Aerial crown-view tile of a tropical tree (Barro Colorado Island, Panama), acquired 20250715:
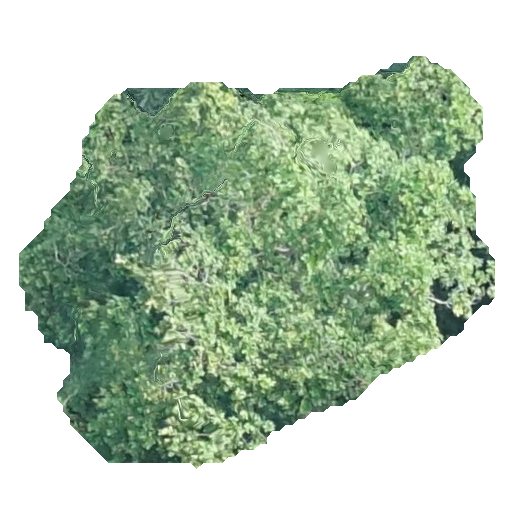
Species: Anacardium excelsum
GBIF accepted scientific name: Anacardium excelsum
Crown area: 206.792 m²